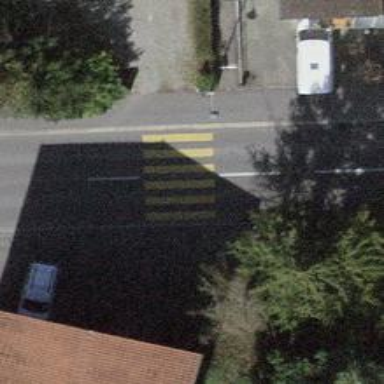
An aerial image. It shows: Marked road crossing.